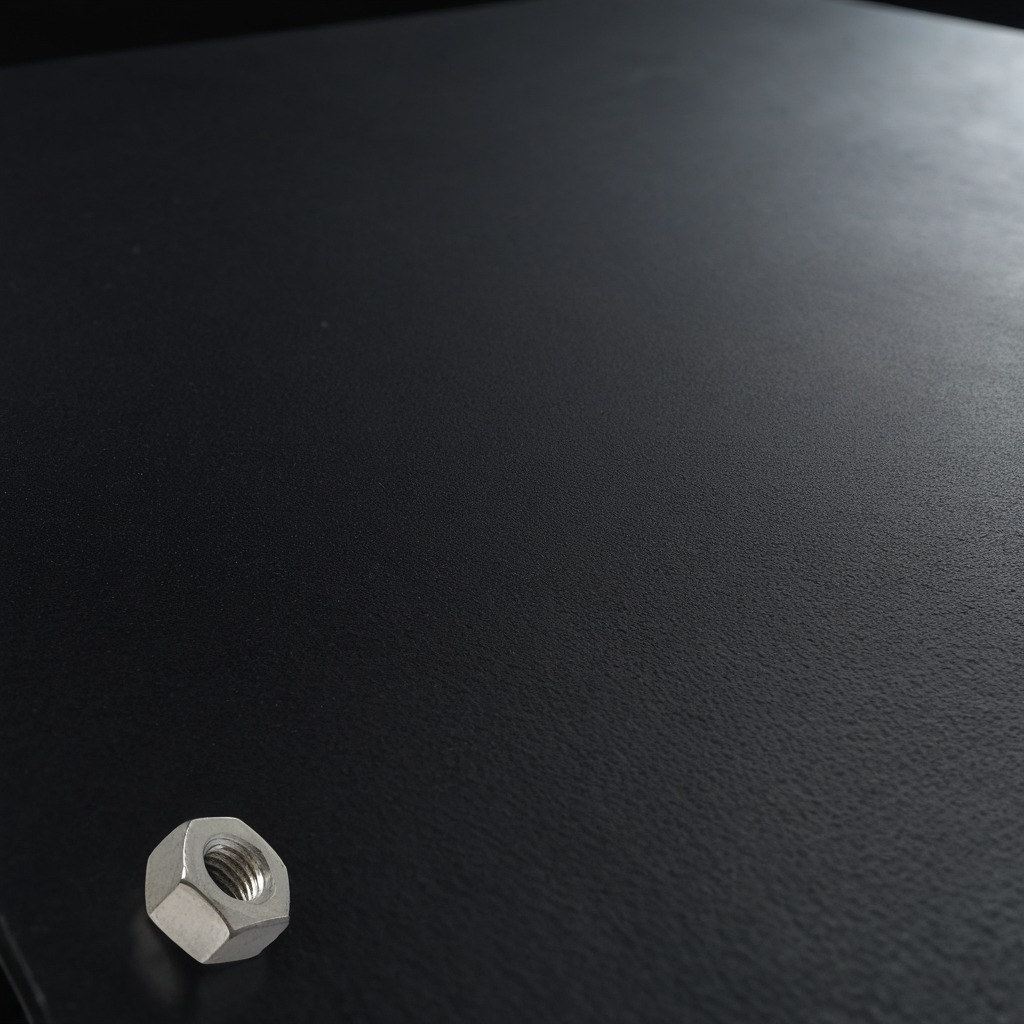
A metal nut is lying on the clean granite tabletop inside a workshop at night dim ambient light soft shadows worn but beneath the mat